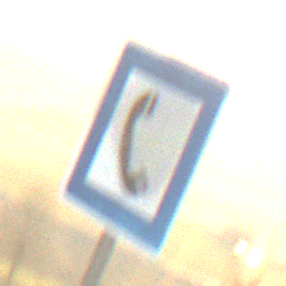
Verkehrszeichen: Fernsprecher
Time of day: SunriseSunset
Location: Outdoor (Nature)
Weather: PartlyCloudy
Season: NotSpecified
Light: Natural